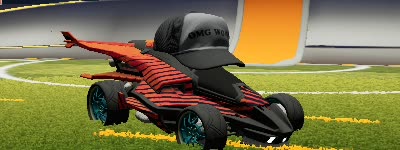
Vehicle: aftershock